Field crop: maize
Growth stage: 1
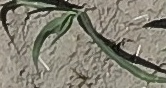
Species: sorghum